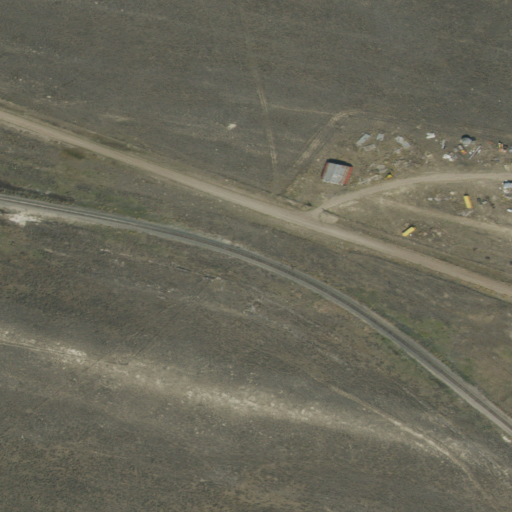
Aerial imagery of gap in Idaho named Monida Pass containing shrub, open development, and grassland